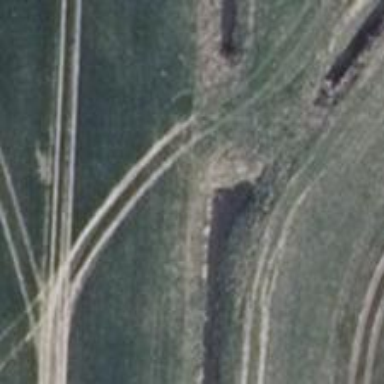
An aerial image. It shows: Culvert tunnel.